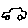
Label: car